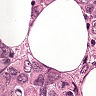
Metastatic tissue present: yes